Question: While passing a string with special character i am getting Invalid request: Invalid HTTP format, parsing fails error. The error in log as follows.
My Request:
'''
http://localhost:3000/search/%
'''
Error Log:
'''
Invalid request: Invalid HTTP format, parsing fails.
/.rvm/gems/ruby-1.9.3-p545/gems/thin-1.6.2/lib/thin/request.rb:84:in 'execute'
/.rvm/gems/ruby-1.9.3-p545/gems/thin-1.6.2/lib/thin/request.rb:84:in 'parse'
/.rvm/gems/ruby-1.9.3-p545/gems/thin-1.6.2/lib/thin/connection.rb:39:in 'receive_data'
/.rvm/gems/ruby-1.9.3-p545/gems/eventmachine-1.0.3/lib/eventmachine.rb:187:in 'run_machine'
/.rvm/gems/ruby-1.9.3-p545/gems/eventmachine-1.0.3/lib/eventmachine.rb:187:in 'run'
/.rvm/gems/ruby-1.9.3-p545/gems/thin-1.6.2/lib/thin/backends/base.rb:73:in 'start'
/.rvm/gems/ruby-1.9.3-p545/gems/thin-1.6.2/lib/thin/server.rb:162:in 'start'
/.rvm/gems/ruby-1.9.3-p545/gems/rack-1.5.2/lib/rack/handler/thin.rb:16:in 'run'
/.rvm/gems/ruby-1.9.3-p545/gems/rack-1.5.2/lib/rack/server.rb:264:in 'start'
/.rvm/gems/ruby-1.9.3-p545/gems/railties-4.0.2/lib/rails/commands/server.rb:84:in 'start'
/.rvm/gems/ruby-1.9.3-p545/gems/railties-4.0.2/lib/rails/commands.rb:76:in 'block in <top (required)>'
/.rvm/gems/ruby-1.9.3-p545/gems/railties-4.0.2/lib/rails/commands.rb:71:in 'tap'
/.rvm/gems/ruby-1.9.3-p545/gems/railties-4.0.2/lib/rails/commands.rb:71:in '<top (required)>'
bin/rails:4:in 'require'
bin/rails:4:in '<main>'
'''
What could be the problem? Please suggest me an idea to fix this issue.
How to redirect to another page while getting below error?

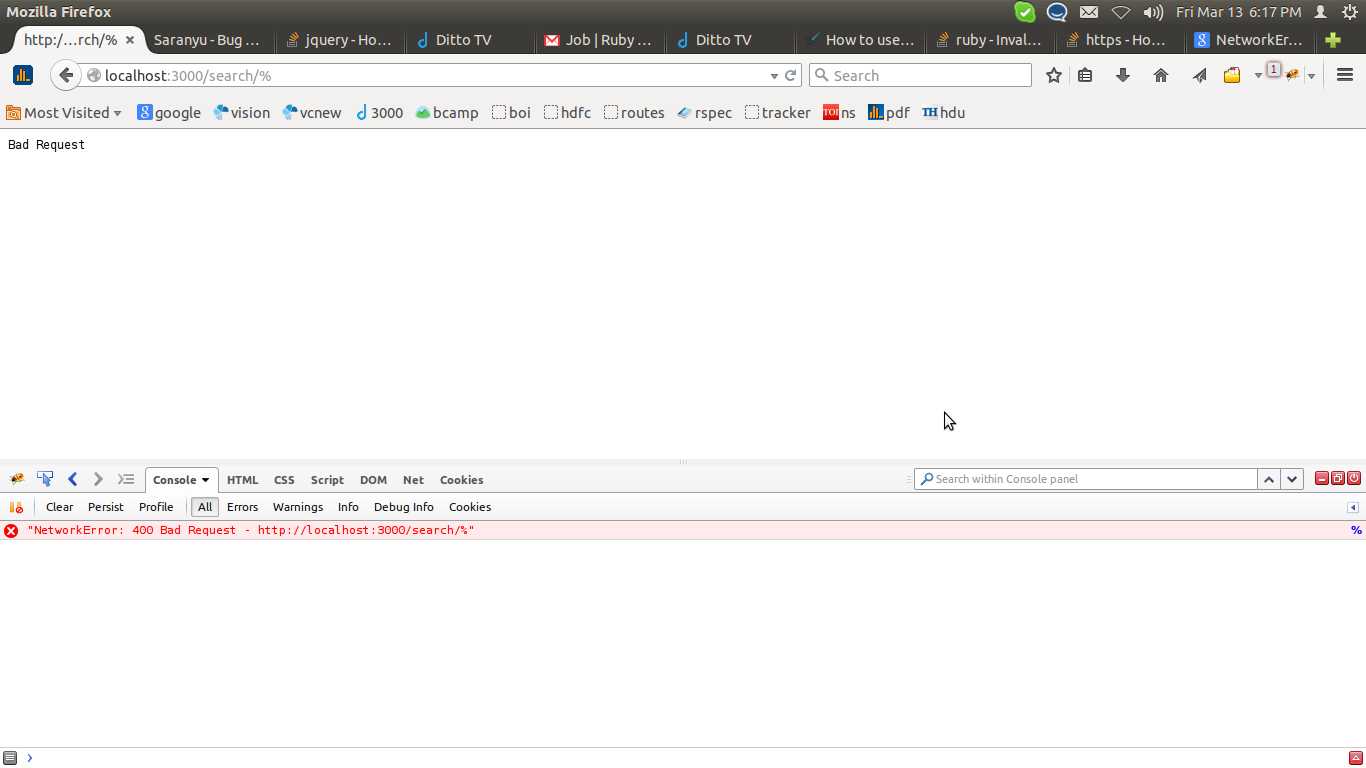
Answer: Update your nginx configuration file as below and create 400.html file in public folder.
server
{
listen 80;
'''
root /public; # <--- be sure to point to 'public'!
error_page 400 /400.html;
location = /400.html {
internal;
}
'''
}